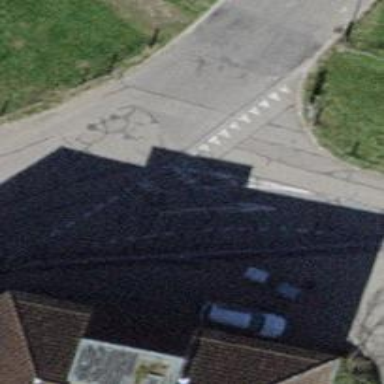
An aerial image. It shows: Road with "give way" sign.